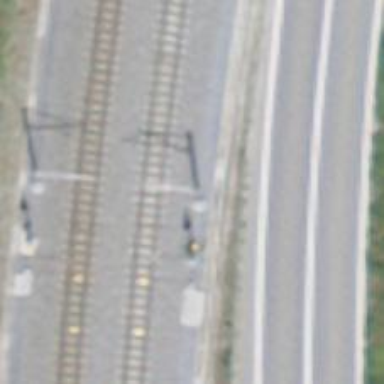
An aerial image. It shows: Catenary mast for power lines.